Field crop: maize
Growth stage: 1
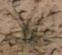
Species: lolium